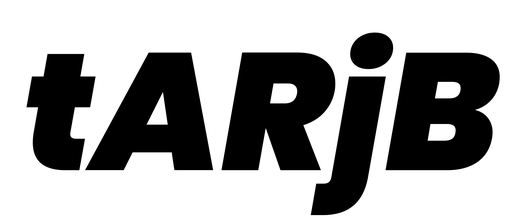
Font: Poppins-BlackItalic